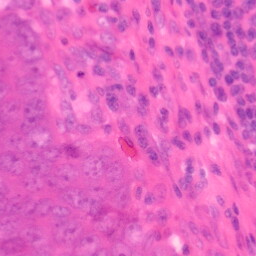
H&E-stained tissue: Colon